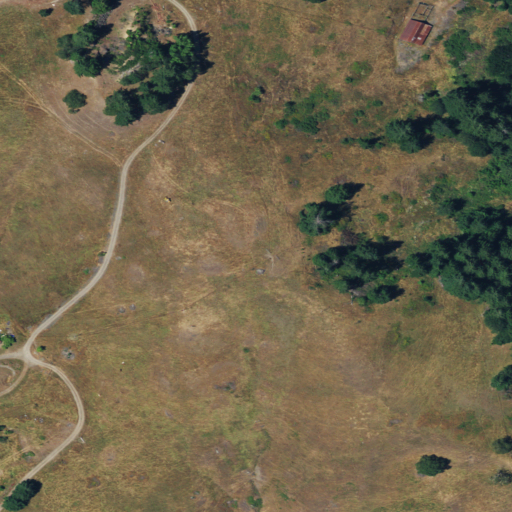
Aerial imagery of mountain in California named Green Point containing grassland, shrub, open development, evergreen forest, low intensity development, and medium intensity development